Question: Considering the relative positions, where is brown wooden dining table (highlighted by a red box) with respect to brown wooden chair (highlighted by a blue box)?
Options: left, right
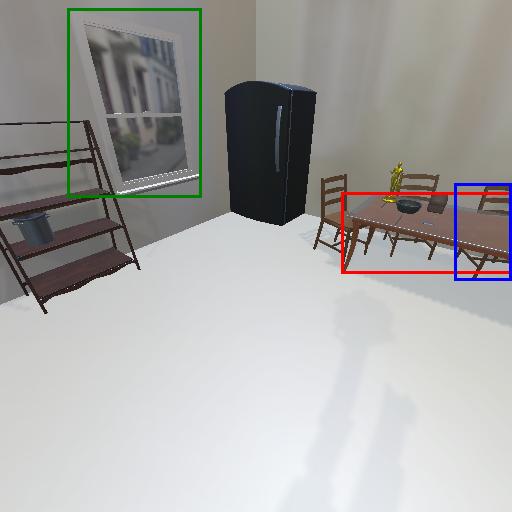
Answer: left